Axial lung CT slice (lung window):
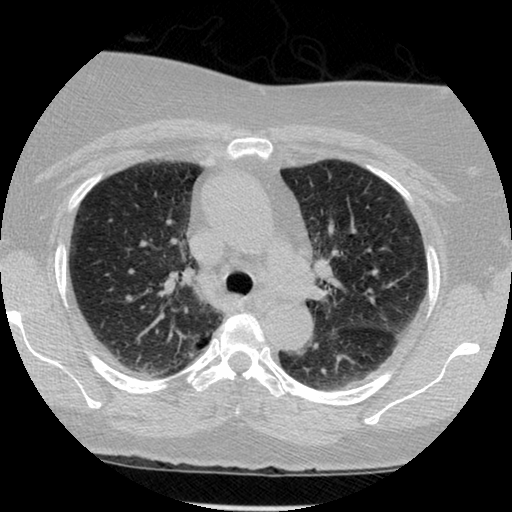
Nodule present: no